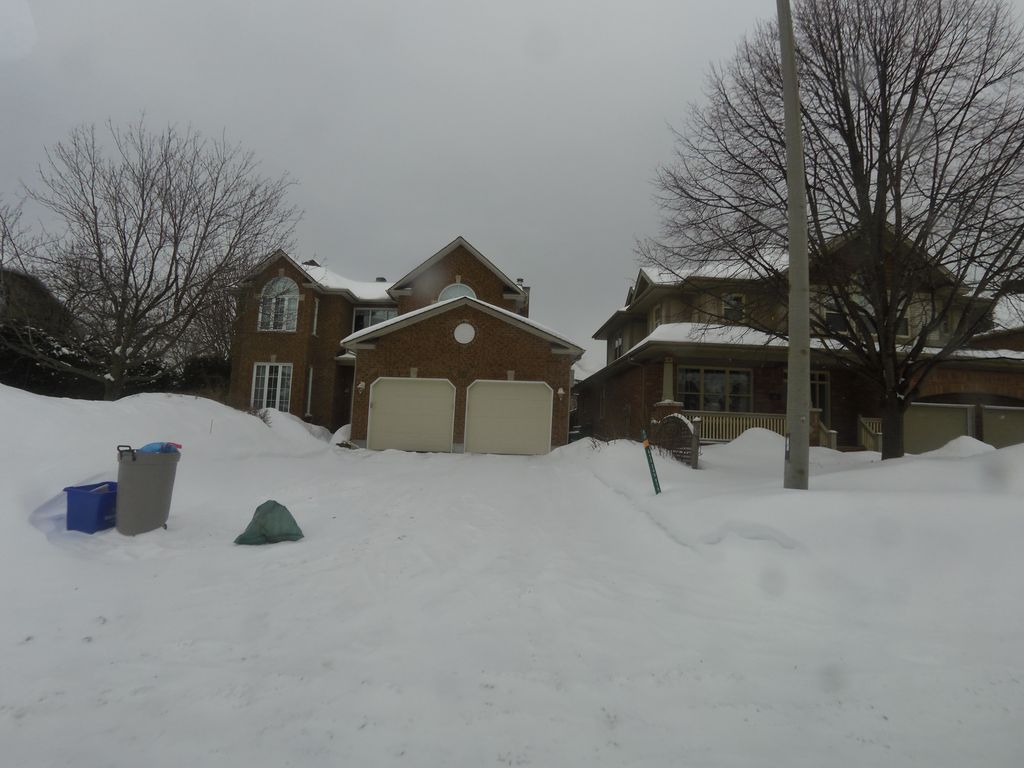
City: ottawa-gatineau